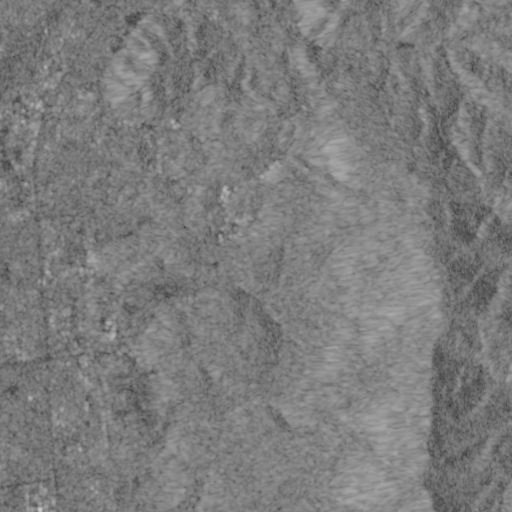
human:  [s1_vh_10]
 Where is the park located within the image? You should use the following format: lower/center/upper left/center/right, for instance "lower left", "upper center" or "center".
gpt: The park is located in the upper left of the image.
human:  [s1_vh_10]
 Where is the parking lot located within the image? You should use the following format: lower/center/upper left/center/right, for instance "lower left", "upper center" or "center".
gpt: The parking lot is located in the lower left of the image.
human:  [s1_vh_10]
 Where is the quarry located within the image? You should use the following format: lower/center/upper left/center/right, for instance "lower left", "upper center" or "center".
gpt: The quarry is located in the upper left of the image.
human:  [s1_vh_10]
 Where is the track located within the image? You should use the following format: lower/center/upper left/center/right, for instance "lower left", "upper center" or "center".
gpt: The track is located in the upper left of the image.
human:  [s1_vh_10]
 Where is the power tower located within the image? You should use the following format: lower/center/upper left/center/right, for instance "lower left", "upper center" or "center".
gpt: There is no power tower in the image.

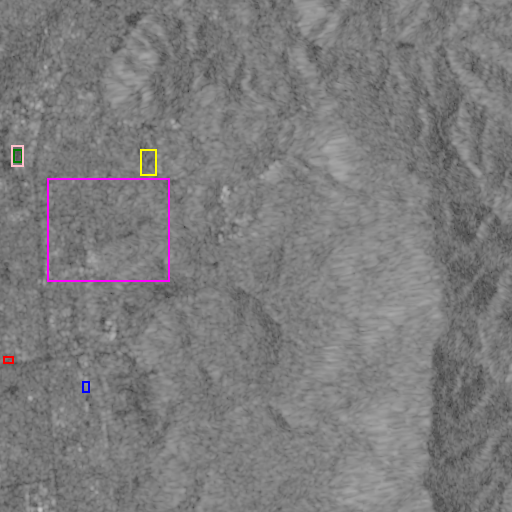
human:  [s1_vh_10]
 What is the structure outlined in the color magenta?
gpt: The structure outlined in magenta is a crop field.
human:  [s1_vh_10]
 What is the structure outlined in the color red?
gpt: The structure outlined in red is a gas station.
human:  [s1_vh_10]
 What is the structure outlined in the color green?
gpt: The structure outlined in green is a park.
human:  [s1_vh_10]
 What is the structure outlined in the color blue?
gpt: The structure outlined in blue is a parking lot.
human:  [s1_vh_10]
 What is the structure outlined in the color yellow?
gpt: The structure outlined in yellow is a quarry.
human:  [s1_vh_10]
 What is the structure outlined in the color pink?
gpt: The structure outlined in pink is a track.
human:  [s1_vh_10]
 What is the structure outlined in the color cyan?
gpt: There is no cyan outline.